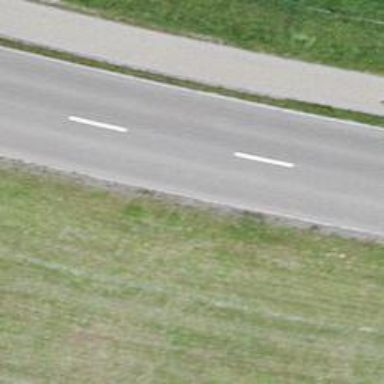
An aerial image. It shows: Primary road with asphalt surface. There is separate sidewalk.